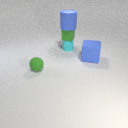
small green rubber cube above small cyan rubber cylinder